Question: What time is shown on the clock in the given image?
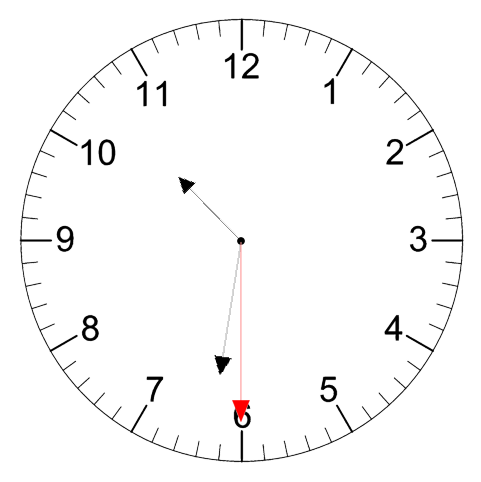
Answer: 10:31:30